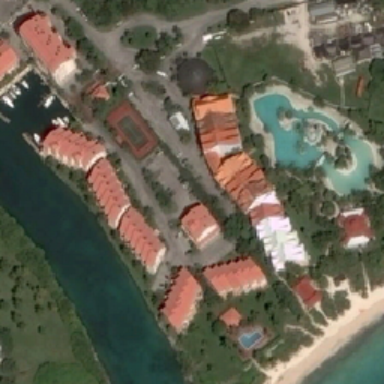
Next resort is the resort .